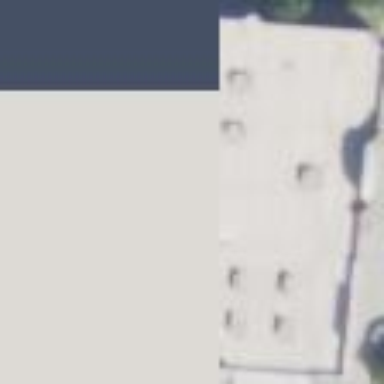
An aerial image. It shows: Part of building.